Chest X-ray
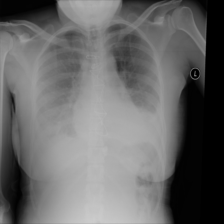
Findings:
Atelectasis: negative
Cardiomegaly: negative
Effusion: negative
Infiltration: negative
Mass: negative
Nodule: negative
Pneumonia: positive
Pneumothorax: negative
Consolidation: negative
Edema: negative
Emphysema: negative
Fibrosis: negative
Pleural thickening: negative
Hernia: negative